Question: I'm trying to find the best way to approach implementing Facebook like floating row on list view

when scrolling down, the status-photo-checkin disappear to allow more space for the list, and when scrolling up it appears again.
anyone has an idea how can I implement this or direct me to an existing component/library?
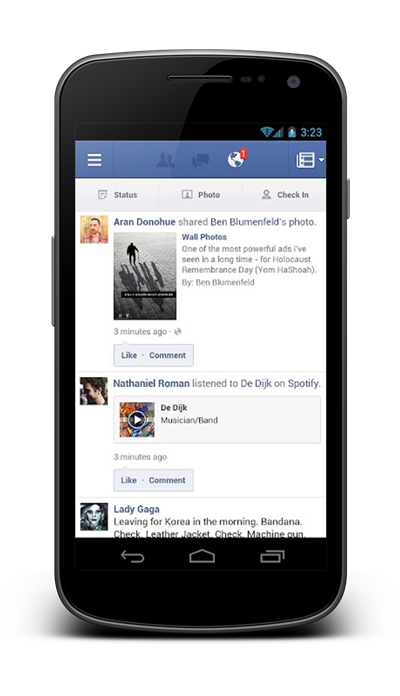
Answer: It's called the Quick Return pattern, and Roman's explained it in detail along with an example here:
<URL>